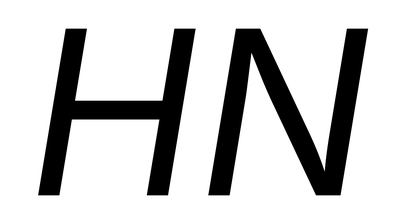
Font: Inter-Italic_Italic